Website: walmart
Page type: billing-address
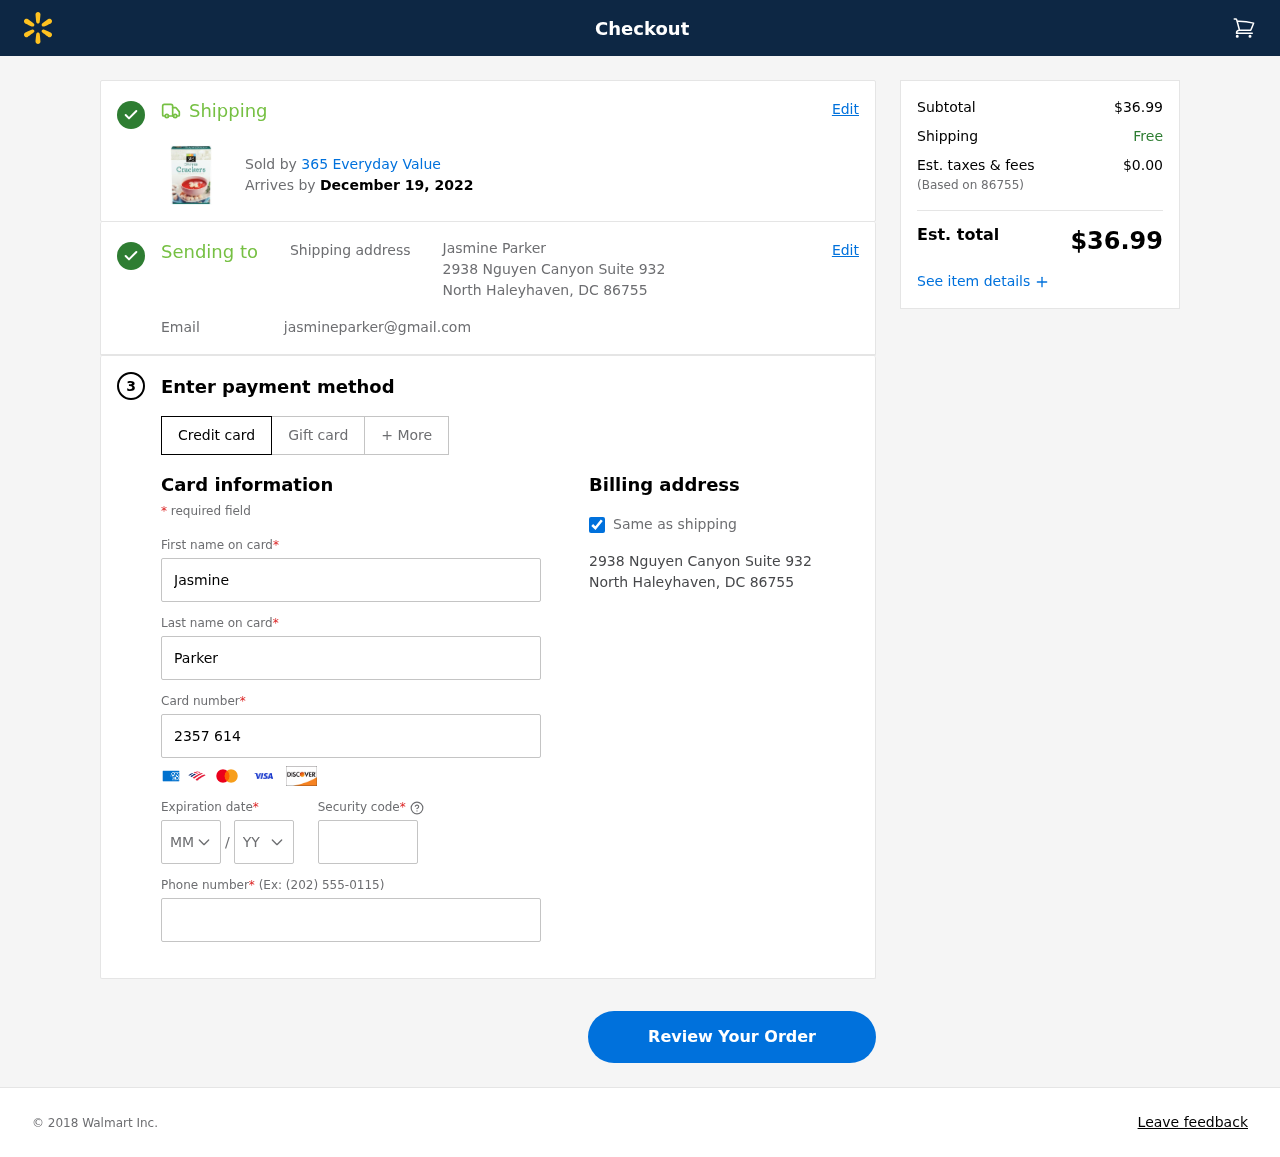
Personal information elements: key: PII_CARD_CVV
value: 022
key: PII_CARD_EXPIRY_MONTH
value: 12
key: PII_CARD_EXPIRY_YEAR
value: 30
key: PII_CARD_NUMBER
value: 2357 6147 6657 1643
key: PII_CITY_STATE_ZIP
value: North Haleyhaven, DC 86755
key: PII_EMAIL
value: jasmineparker@gmail.com
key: PII_FIRSTNAME
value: Jasmine
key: PII_FULLNAME
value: Jasmine Parker
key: PII_LASTNAME
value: Parker
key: PII_PHONE
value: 4634242866
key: PII_POSTCODE
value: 86755
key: PII_STREET
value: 2938 Nguyen Canyon Suite 932
Product elements: key: PRODUCT1_BRAND
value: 365 Everyday Value
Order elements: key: ORDER_DELIVERY_DATE
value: December 19, 2022
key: ORDER_SUBTOTAL
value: $36.99
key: ORDER_TAX
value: $0.00
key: ORDER_TOTAL
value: $36.99